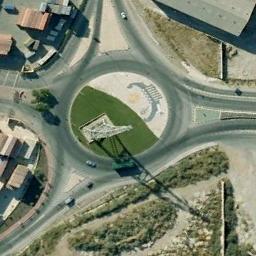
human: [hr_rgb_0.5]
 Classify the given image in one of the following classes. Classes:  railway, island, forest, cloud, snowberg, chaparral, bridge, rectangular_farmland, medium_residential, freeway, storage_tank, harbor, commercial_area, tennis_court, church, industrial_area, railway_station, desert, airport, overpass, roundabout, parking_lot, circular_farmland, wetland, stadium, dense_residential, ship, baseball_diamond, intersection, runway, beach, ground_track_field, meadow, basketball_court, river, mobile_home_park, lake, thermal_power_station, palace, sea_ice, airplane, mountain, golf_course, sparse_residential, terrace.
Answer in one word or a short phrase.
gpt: roundabout